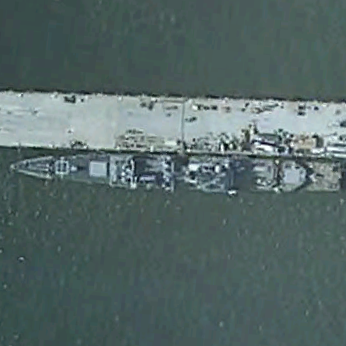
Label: cruiser